Here is the raw acceleration-versus-time signal recorded on a bearing housing. Determine the bearing's health state. Answer with exactly one of: normal, inner_race, outer_race, ball.
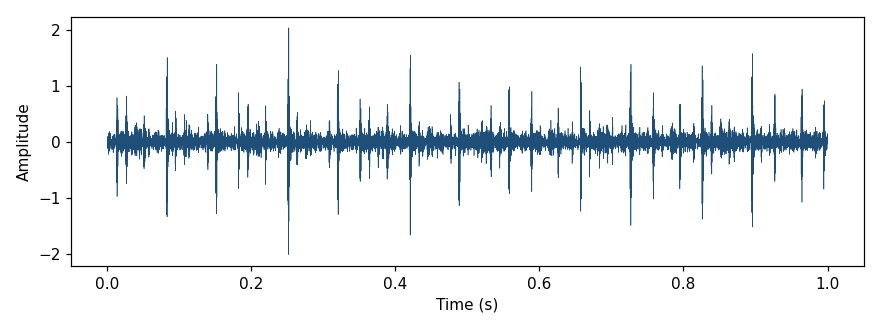
Answer: inner_race